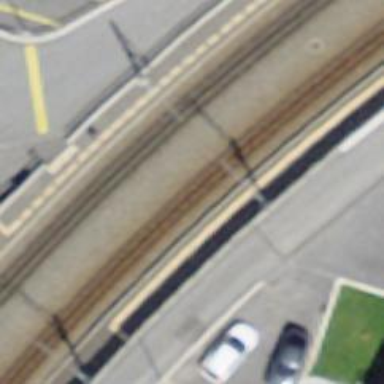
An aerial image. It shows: Narrow-gauge railway track electrified by contact line.